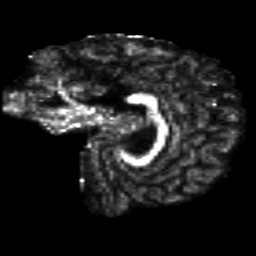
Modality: FA
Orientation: sagittal
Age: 23
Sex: male
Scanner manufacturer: siemens
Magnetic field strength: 3 T
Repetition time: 8.8 s
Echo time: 0.085 s